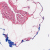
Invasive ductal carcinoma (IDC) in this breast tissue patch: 0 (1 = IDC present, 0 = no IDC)